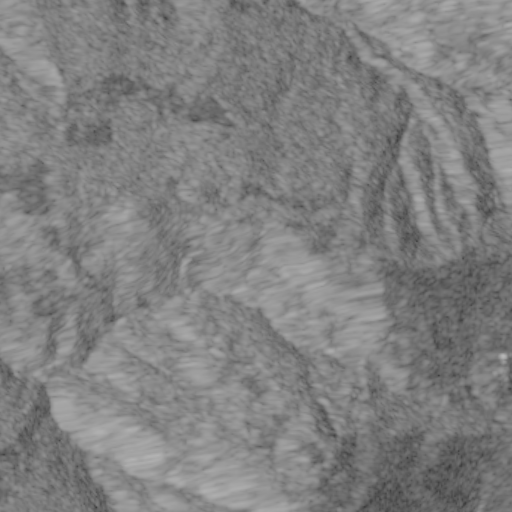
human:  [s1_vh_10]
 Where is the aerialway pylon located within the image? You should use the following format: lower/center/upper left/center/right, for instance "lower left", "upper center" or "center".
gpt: The aerialway pylon is located in the lower right of the image.
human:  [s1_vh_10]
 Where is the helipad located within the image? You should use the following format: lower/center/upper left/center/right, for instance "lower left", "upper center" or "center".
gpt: The helipad is located in the lower right of the image.
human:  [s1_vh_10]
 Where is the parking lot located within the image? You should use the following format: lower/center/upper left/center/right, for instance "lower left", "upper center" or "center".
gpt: The parking lot is located in the lower right of the image.
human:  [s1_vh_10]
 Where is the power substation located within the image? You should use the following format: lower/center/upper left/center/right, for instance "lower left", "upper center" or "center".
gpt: The power substation is located in the lower right of the image.
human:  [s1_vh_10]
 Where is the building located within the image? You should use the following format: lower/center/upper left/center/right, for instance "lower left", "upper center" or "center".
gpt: There is no building in the image.

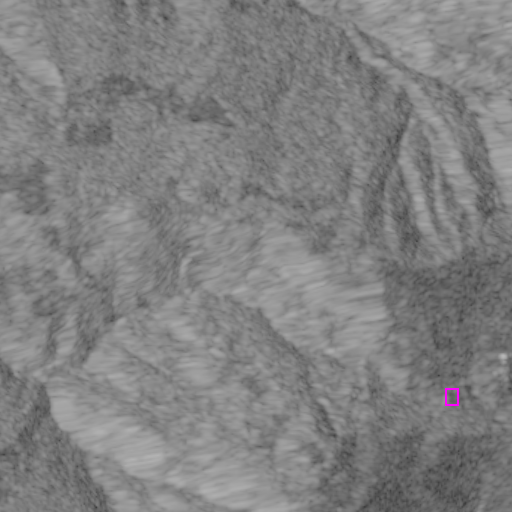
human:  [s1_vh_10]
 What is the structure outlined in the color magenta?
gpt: The structure outlined in magenta is a parking lot.
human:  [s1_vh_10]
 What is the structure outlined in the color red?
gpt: There is no red outline.